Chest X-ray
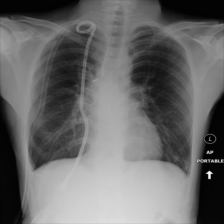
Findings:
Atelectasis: negative
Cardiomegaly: negative
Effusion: negative
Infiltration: negative
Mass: negative
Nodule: negative
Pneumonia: negative
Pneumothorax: positive
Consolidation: negative
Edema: negative
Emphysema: negative
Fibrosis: negative
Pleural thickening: negative
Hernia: negative